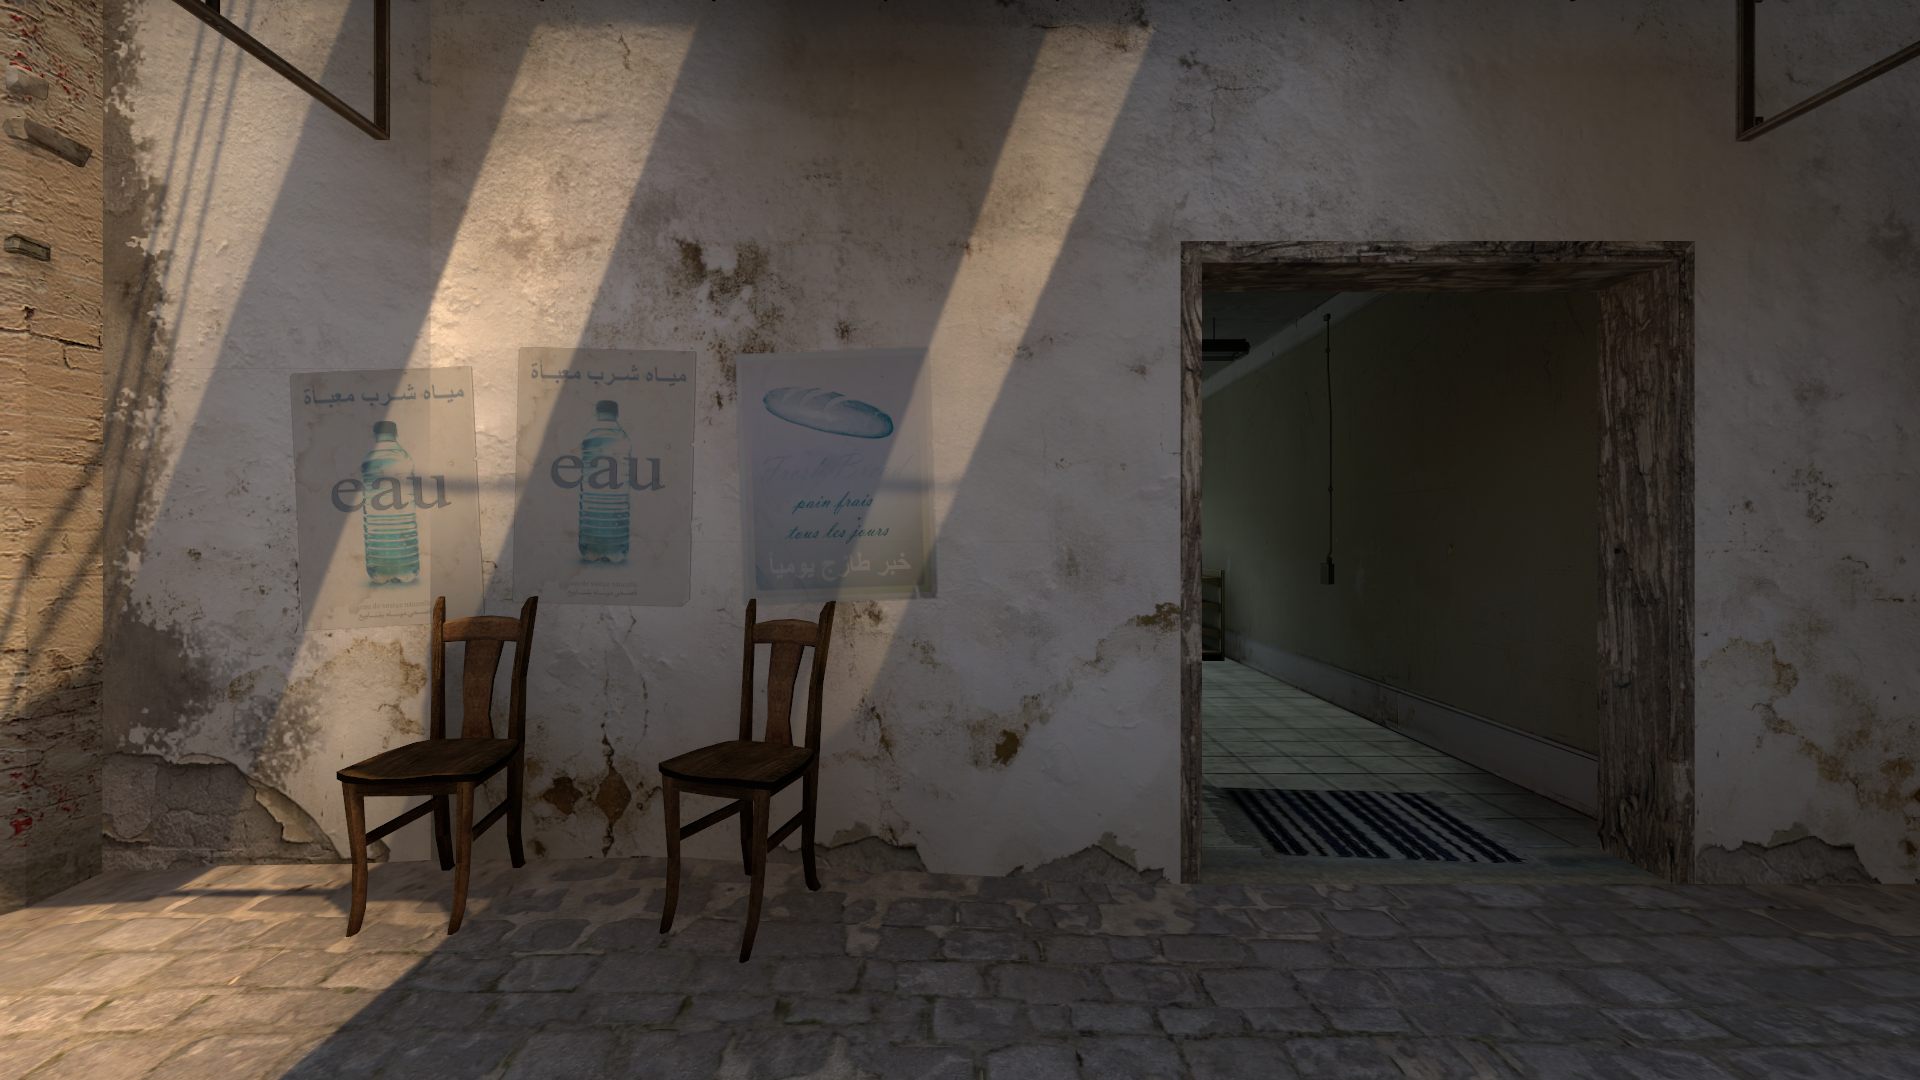
Map: de_mirage